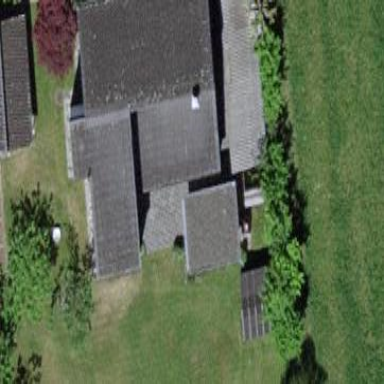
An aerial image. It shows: Detached building.